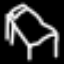
Label: bed